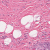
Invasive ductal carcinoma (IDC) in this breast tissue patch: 0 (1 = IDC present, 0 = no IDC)